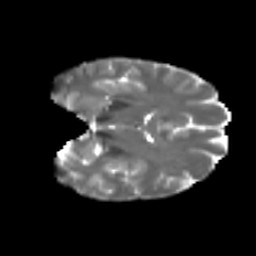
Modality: T2w
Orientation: coronal
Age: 29
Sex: female
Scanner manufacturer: ge
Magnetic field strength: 3 T
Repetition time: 7.8 s
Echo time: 0.0606 s